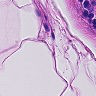
Metastatic tissue present: no